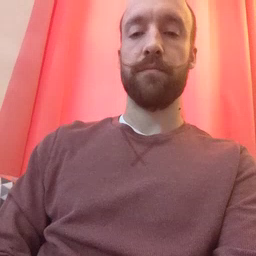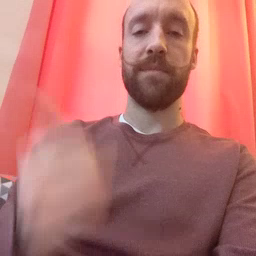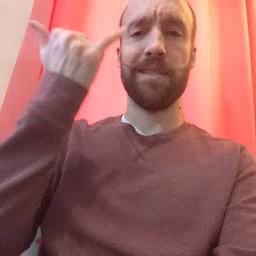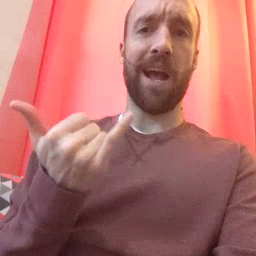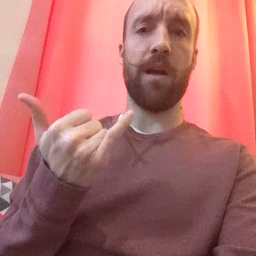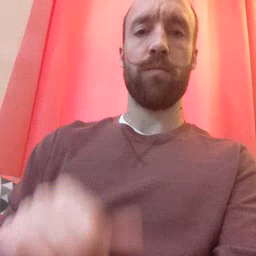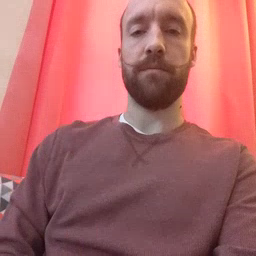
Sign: now